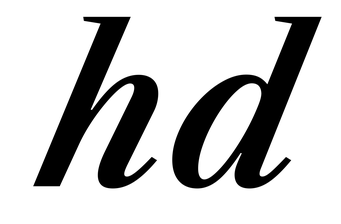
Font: LibreCaslonText-Italic_SemiBold_Italic